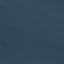
Label: SeaLake